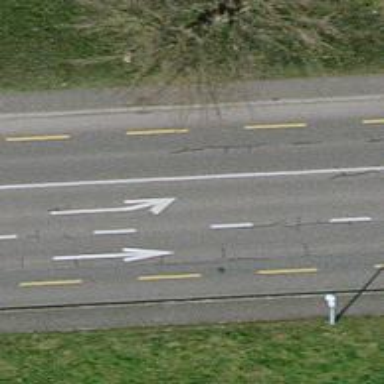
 featuring both sidewalks and cycle lane."